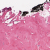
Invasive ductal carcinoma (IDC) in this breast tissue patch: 0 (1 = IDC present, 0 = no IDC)